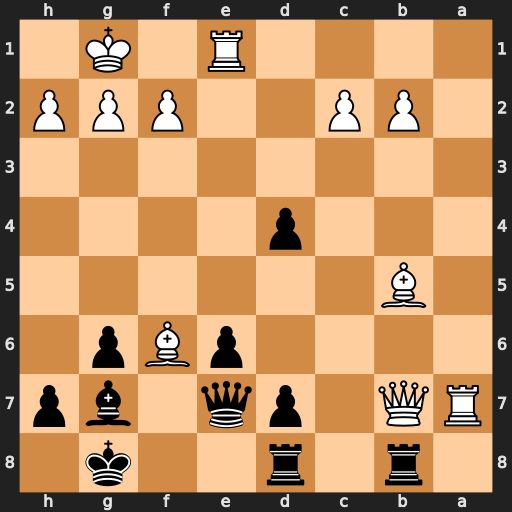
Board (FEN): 1r1r2k1/RQ1pq1bp/4pBp1/1B6/3p4/8/1PP2PPP/4R1K1
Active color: b
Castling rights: -
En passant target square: -
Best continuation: Bxf6 Qa6 Qb4 Rxe6 Rxb5